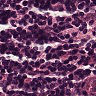
Metastatic tissue present: no